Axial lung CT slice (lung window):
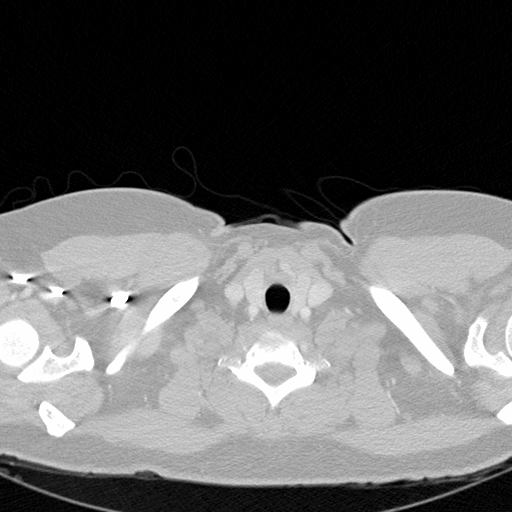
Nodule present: no